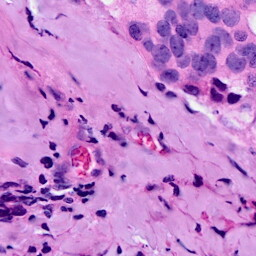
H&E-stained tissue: Breast